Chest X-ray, AP view. Patient: 46 years old, sex M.
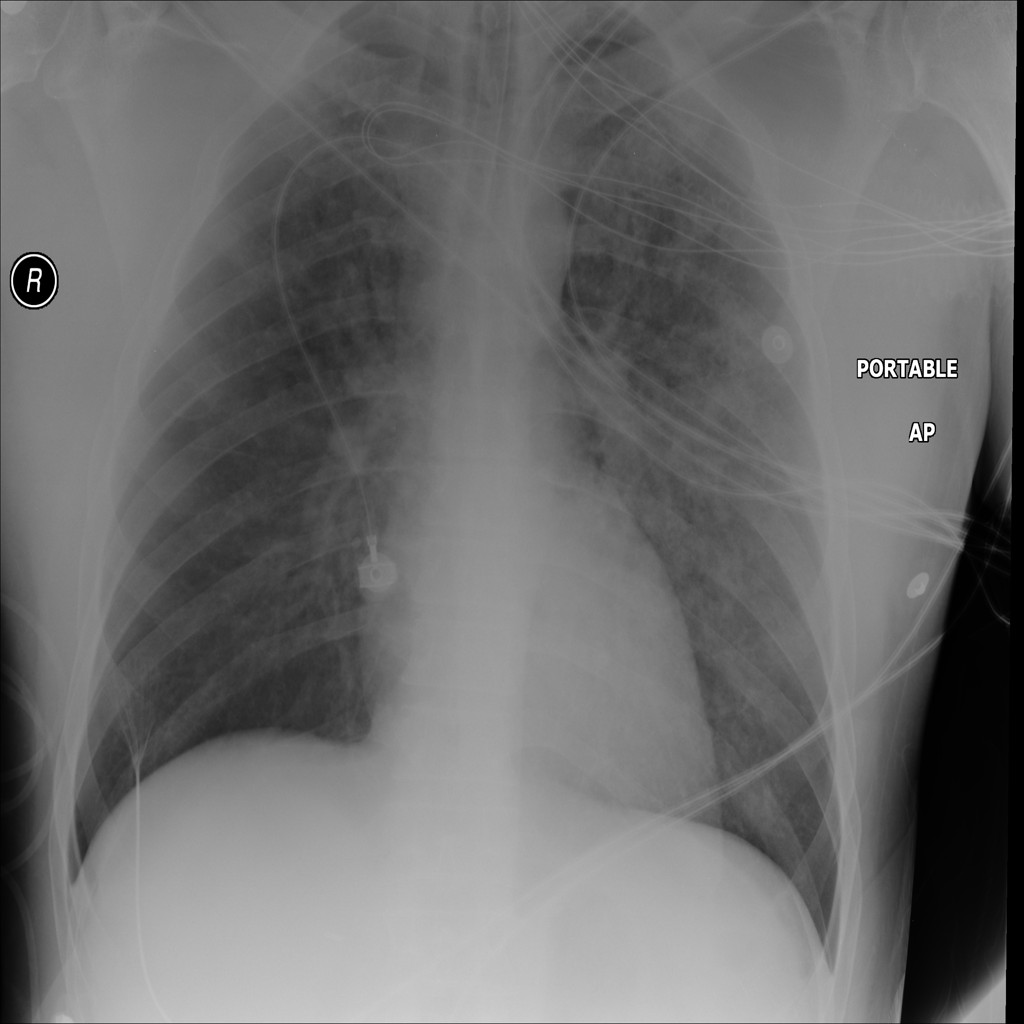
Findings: Consolidation, Infiltration